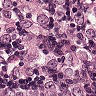
Metastatic tissue present: yes